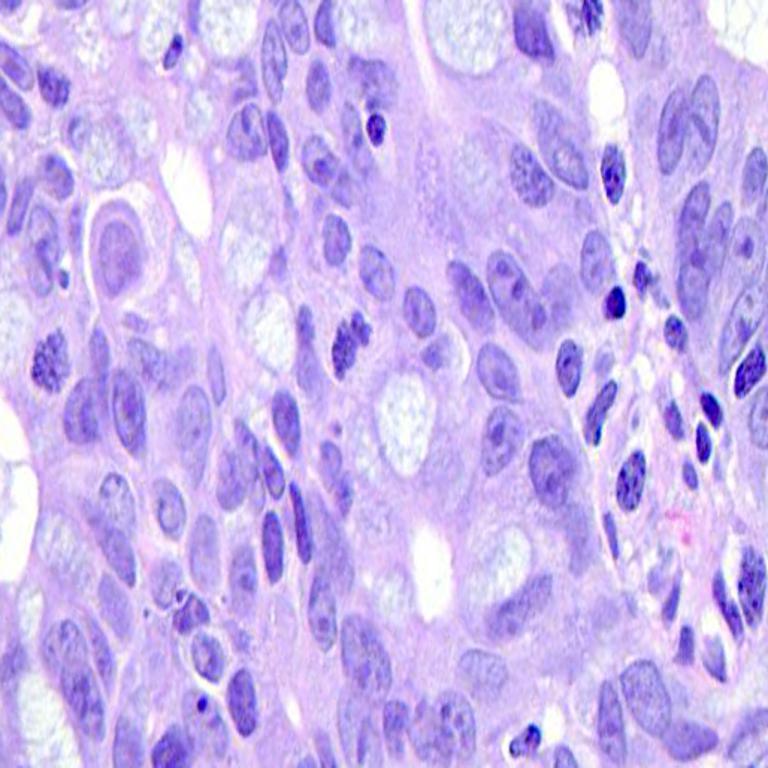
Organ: colon
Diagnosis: adenocarcinomas